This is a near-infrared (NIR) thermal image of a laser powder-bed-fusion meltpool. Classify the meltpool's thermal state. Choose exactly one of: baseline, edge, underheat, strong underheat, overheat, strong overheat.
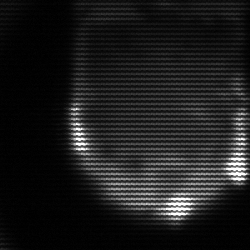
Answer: edge